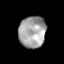
Tissue: lung
Cell type: T cells
Senescence score: 0.2415
Nuclear area (px): 834
Mean DAPI intensity: 162.65